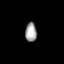
Tissue: lung
Cell type: T cells
Senescence score: 0.2212
Nuclear area (px): 219
Mean DAPI intensity: 159.151